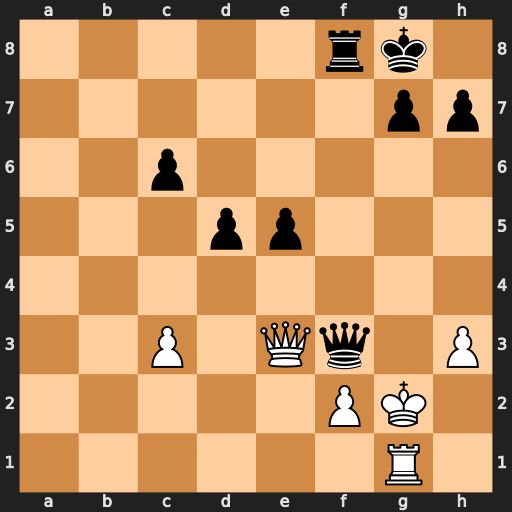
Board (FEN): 5rk1/6pp/2p5/3pp3/8/2P1Qq1P/5PK1/6R1
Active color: w
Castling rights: -
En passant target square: -
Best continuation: Qxf3 Rxf3 Kxf3